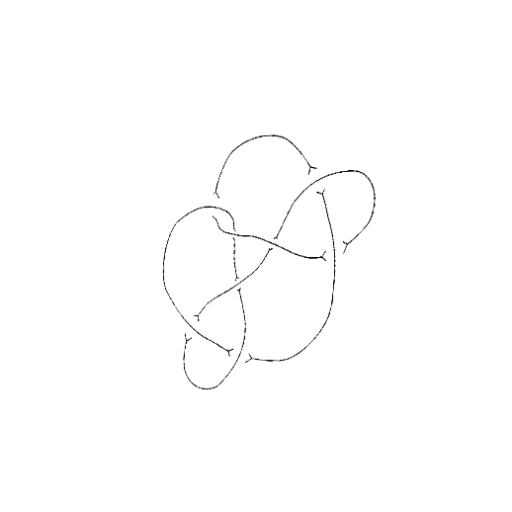
Crossing number: 8